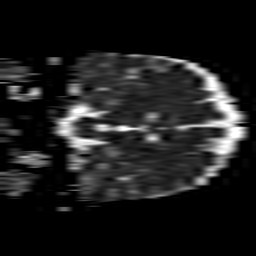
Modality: ADC
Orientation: coronal
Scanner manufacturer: philips
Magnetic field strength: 1.5 T
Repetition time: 3.4 s
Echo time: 0.06922 s